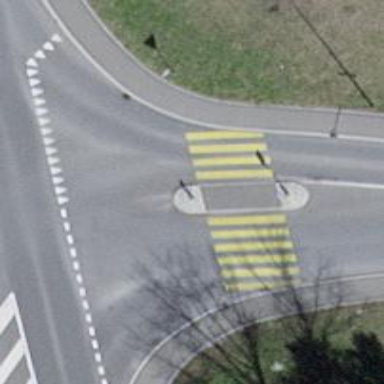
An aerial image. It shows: Uncontrolled crossing with pedestrian island.